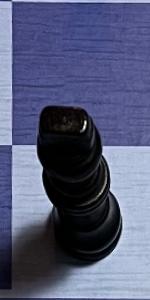
Label: King_Black